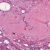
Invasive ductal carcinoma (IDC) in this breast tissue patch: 1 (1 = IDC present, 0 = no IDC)